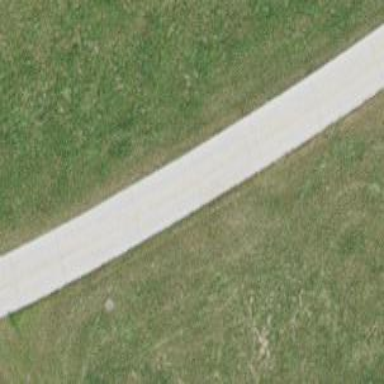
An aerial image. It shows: Service road with grade 1 tracktype.